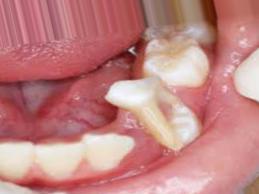
Condition: Caries